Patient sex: M
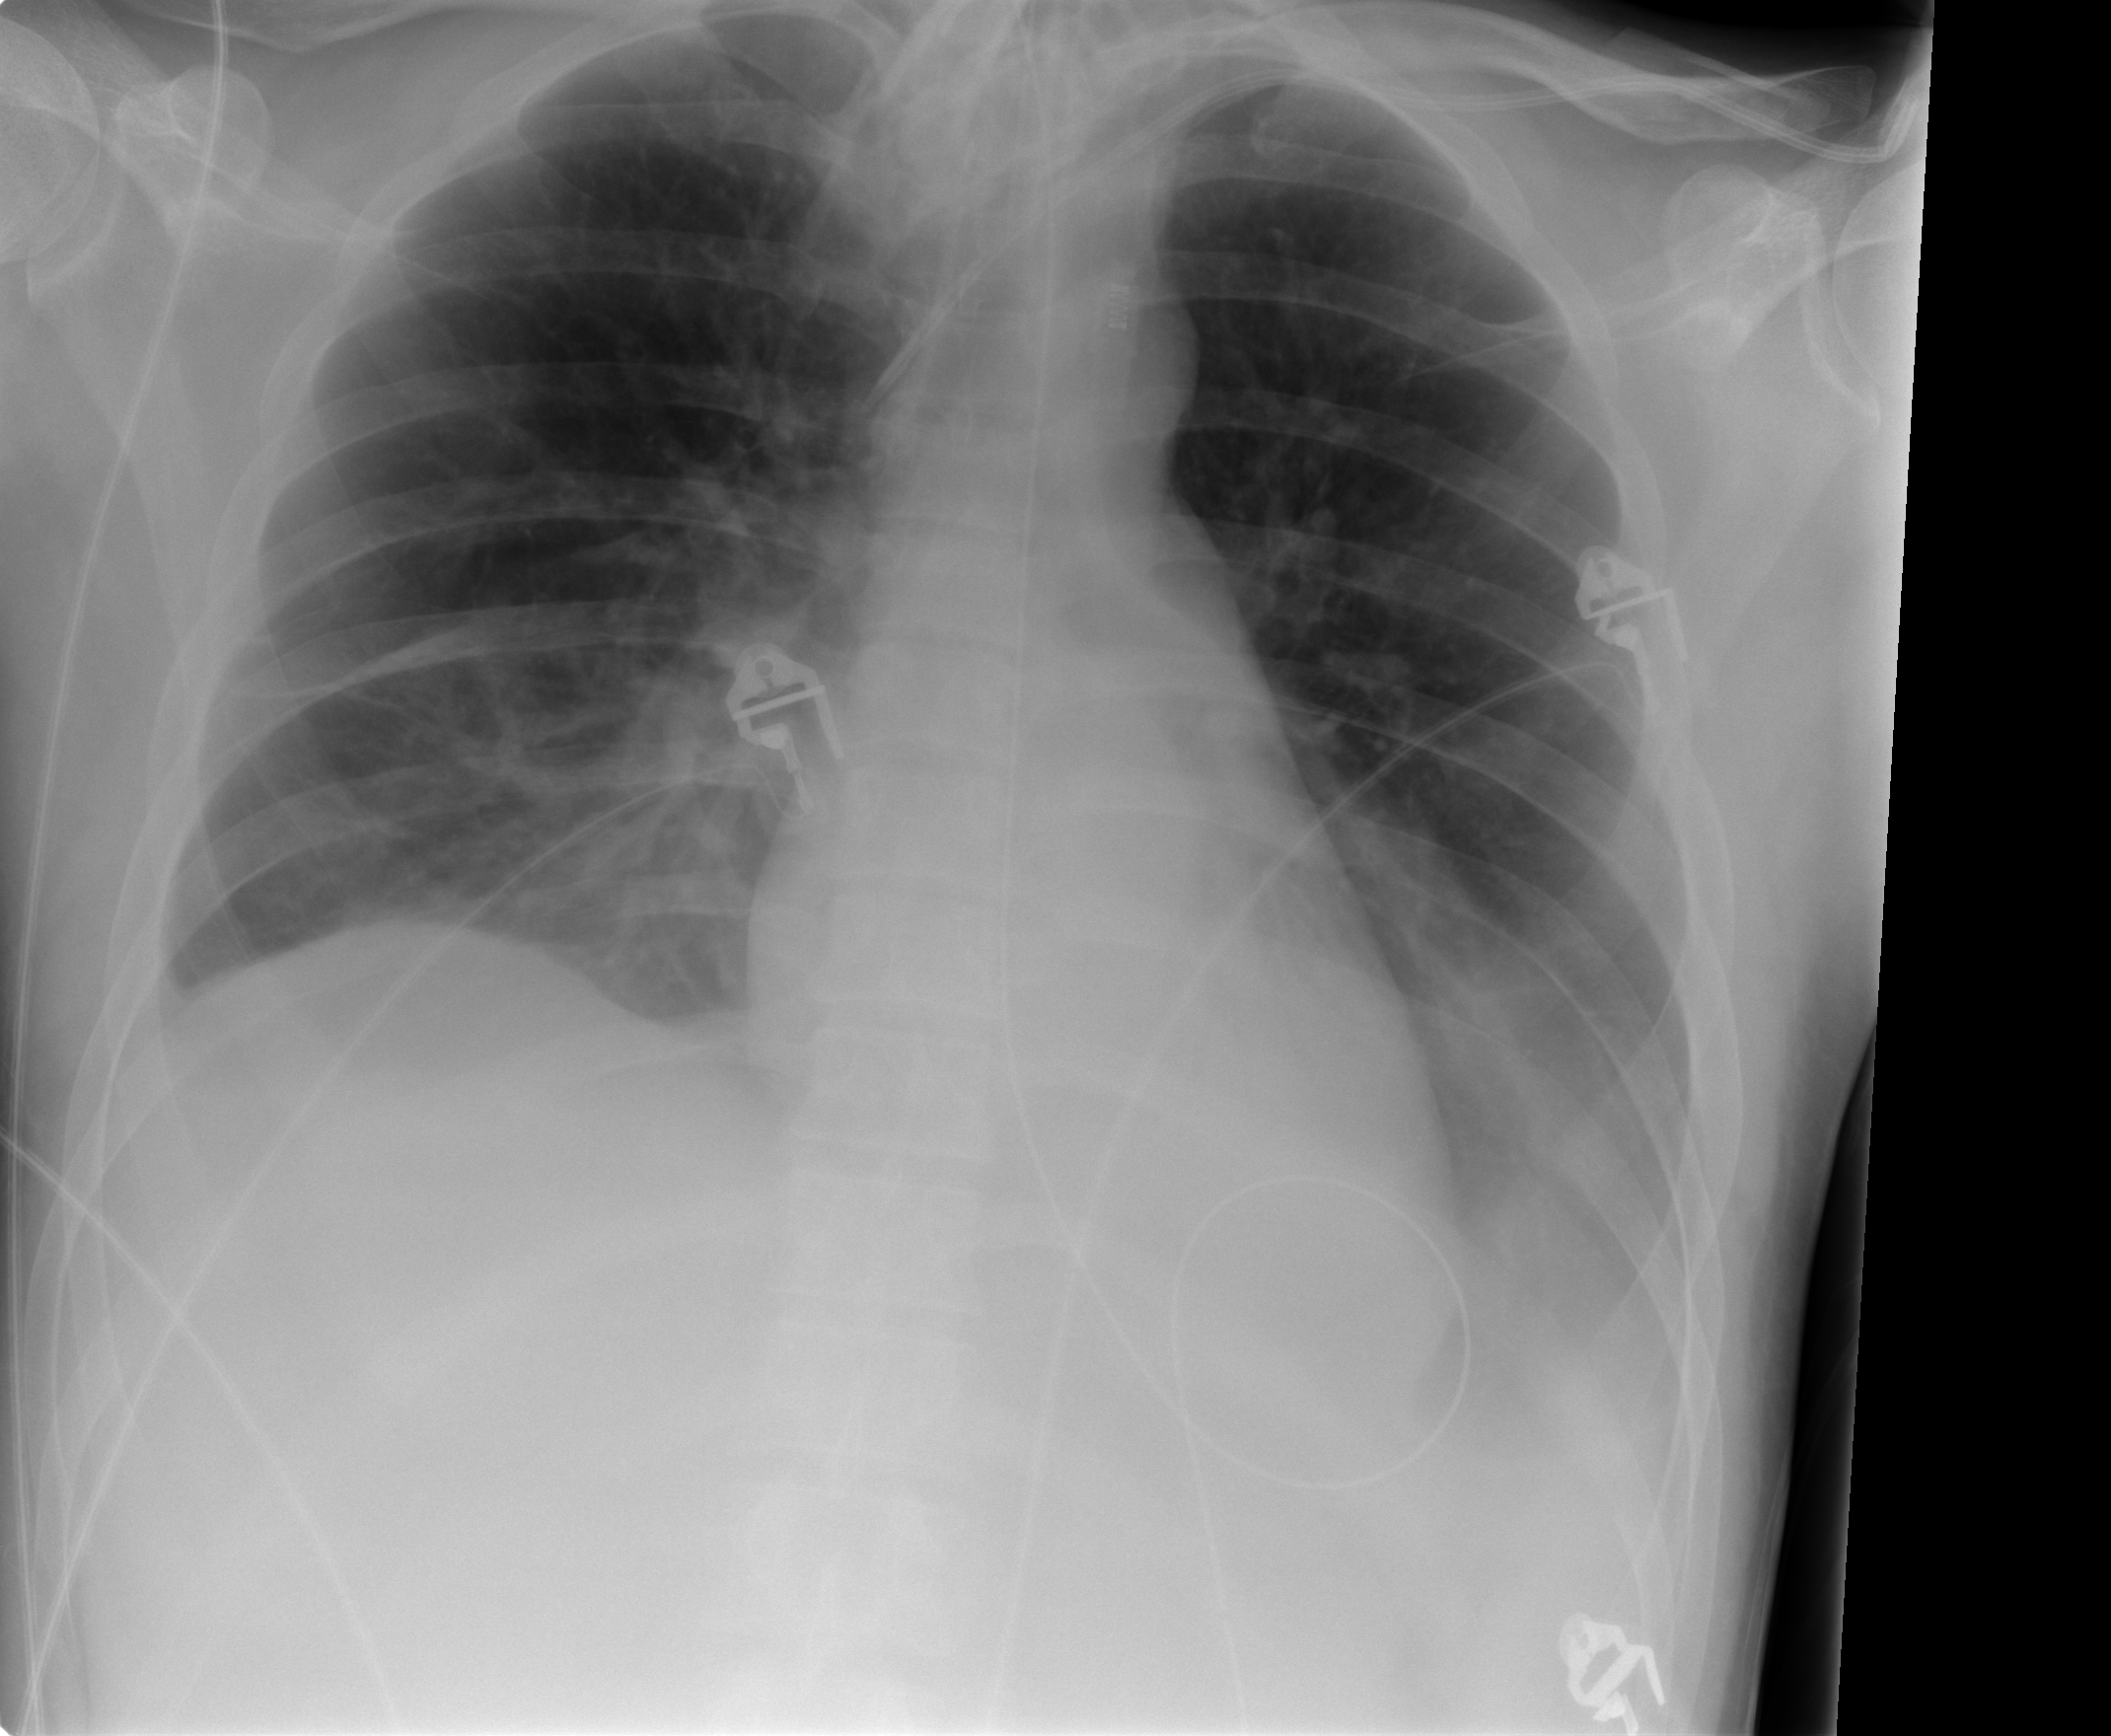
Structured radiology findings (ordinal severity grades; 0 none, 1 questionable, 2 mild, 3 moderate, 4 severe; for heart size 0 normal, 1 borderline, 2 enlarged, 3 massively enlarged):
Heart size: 0
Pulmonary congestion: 0
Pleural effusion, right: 1
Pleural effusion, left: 3
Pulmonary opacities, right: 2
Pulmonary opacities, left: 0
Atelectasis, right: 2
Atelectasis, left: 2